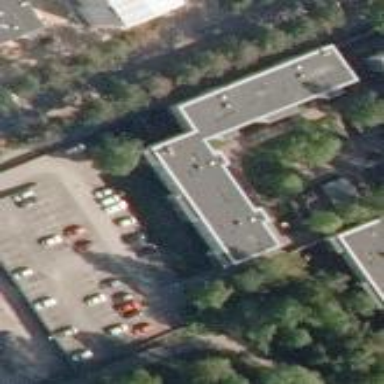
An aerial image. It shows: Multi-storey parking building.